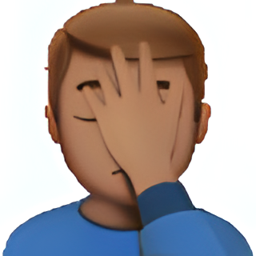
Name: face palm
Emoji: 🤦🏽
Group: People & Body
Sub-group: person-gesture